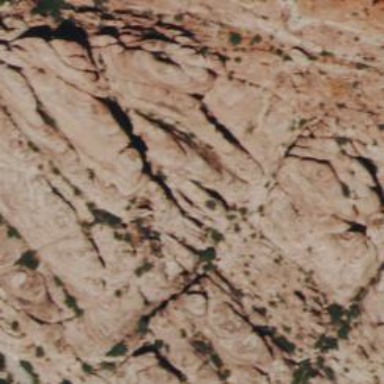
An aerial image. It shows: Brown cliff in natural setting.